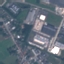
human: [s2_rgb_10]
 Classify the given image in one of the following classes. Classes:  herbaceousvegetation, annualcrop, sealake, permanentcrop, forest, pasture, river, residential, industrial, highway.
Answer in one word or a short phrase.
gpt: Industrial